Question: I gave float Left to this div but its not moving left to its above div.....
the welcome and mail id should be adjacent to company logo div....
each div should be horizontally aligned
<URL>
'''
<div style="float: left;">
<p>welcome xyz! xyz@defie.co</p>
</div>
providing my code below
<div style="
display: inline-block;
">
<a class="brand" href="&lt;?= HOME_URL ;?&gt;" style="">
Company LOGO
</a>
</div>
<div style="clear: left;">
<p>47657 Lakeview Blvd</p>
<p>Fremont CA 94538</p>
<p><PHONE></p>
</div>
<div style="float: left;">
<p>welcome xyz! xyz@defie.co</p>
</div>
<div class="inline" style="padding-top: 12px;">
<ul class="homePageLists" style="">
<li style="padding-bottom: 5px; list-style: none; color: #333;">
<a style="color: #333;" href="http://www.w3schools.com/" target="_blank">
<img alt="squareList" style="margin-right: 10px;" id="logo" src="http://intra.defie.co/images/cube_menu.png">
Menu
</a>
</li>
<li style="padding-bottom: 5px; list-style: none; color: #; ">
<a style="color: #653921;" href="http://www.w3schools.com/" target="_blank">
<img alt="squareList" style="margin-right: 10px;" id="logo" src="http://intra.defie.co/images/cube_inventory.png">
Inventory
</a>
</li>
<li style="padding-bottom: 5px; list-style: none; color: #653921; ">
<a style="color: #653921;" href="http://www.w3schools.com/" target="_blank">
<img alt="squareList" style="margin-right: 10px;" id="logo" src="http://intra.defie.co/images/cube_inventory.png">
BOM List
</a>
</li>
<li style="padding-bottom: 5px; list-style: none; color: #653921; ">
<a style="color: #653921;" href="http://www.w3schools.com/" target="_blank">
<img alt="squareList" style="margin-right: 10px;" id="logo" src="http://intra.defie.co/images/cube_inventory.png">
Sub BOM List
</a>
</li>
<li style="padding-bottom: 5px; list-style: none; color: #9e1c20; ">
<a style="color: #9e1c20;" href="http://www.w3schools.com/" target="_blank">
<img alt="squareList" style="margin-right: 10px;" id="logo" src="http://intra.defie.co/images/cube_product.png">
Product
</a>
</li>
<li style="padding-bottom: 5px; list-style: none; color: #ff5100; ">
<a style="color: #ff5100;" href="http://www.w3schools.com/" target="_blank">
<img alt="squareList" style="margin-right: 10px;" id="logo" src="http://intra.defie.co/images/cube_customer.png">
Customer List
</a>
</li>
<li style="padding-bottom: 5px; list-style: none; color: #184179;">
<a style="color: #ff5100;" href="http://www.w3schools.com/" target="_blank">
<img alt="squareList" style="margin-right: 10px;" id="logo" src="http://intra.defie.co/images/cube_vender.png">
Vendor List
</a>
</li>
</ul>
</div><!--/.nav-collapse -->
'''
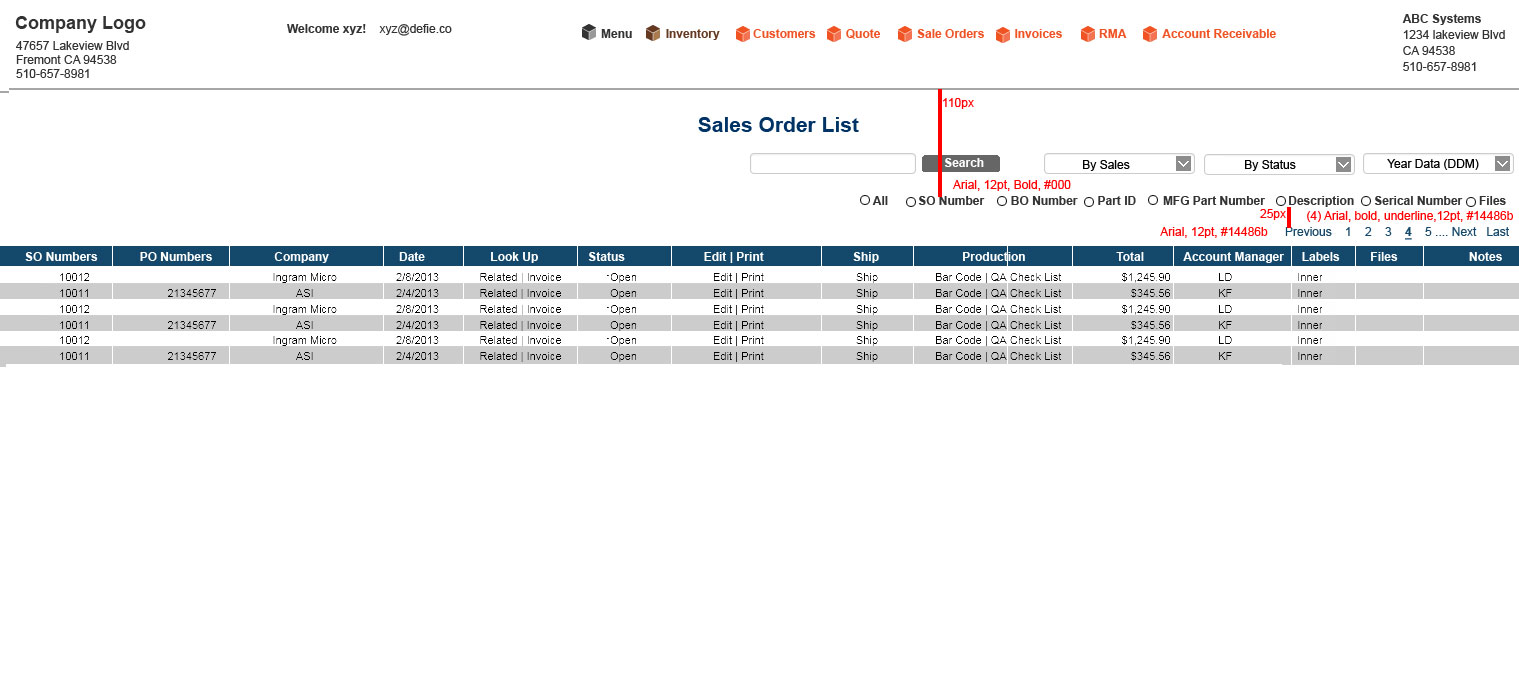
Answer: In this case you have to arrange div by div. Provide a float left for each div. And also set a heigh and with for each div. After that include this div inside another master div. I will include the jsfiddle soon